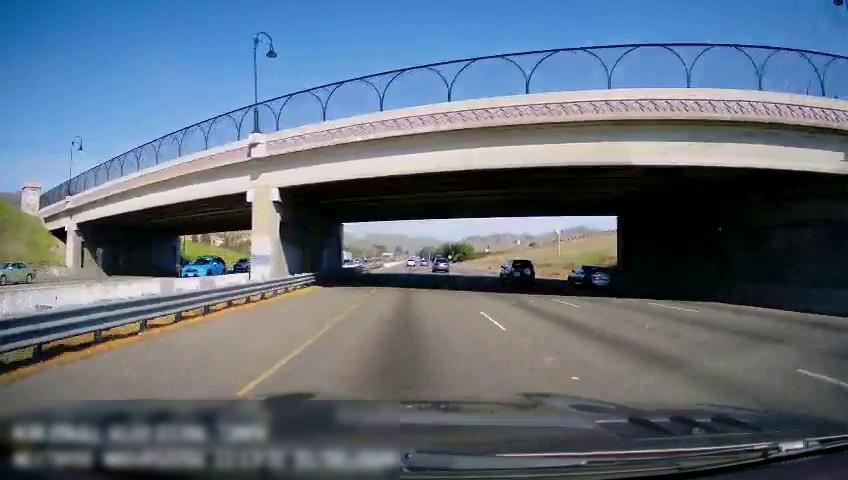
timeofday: Day
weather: Sunny
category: Drivable Space
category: Drivable Space
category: Vehicles | Car
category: Vehicles | SUV
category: Vehicles | Car
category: Vehicles | Truck
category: Vehicles | Car
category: Vehicles | SUV
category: Vehicles | Other LV
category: Vehicles | SUV
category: Lanes | Opposite Lane
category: Lanes | Opposite Lane
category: Lanes | Current Lane
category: Lanes | Current Lane
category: Lanes | Alternate Lane
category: Lanes | Alternate Lane